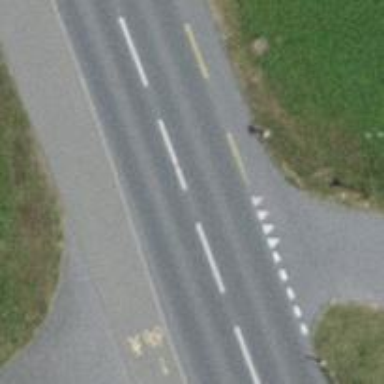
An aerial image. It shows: Secondary road with asphalt surface. It has designated cycle lane on the left side.